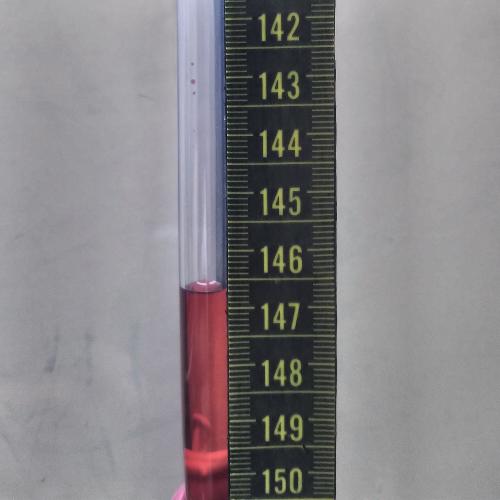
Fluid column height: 146.7 cm